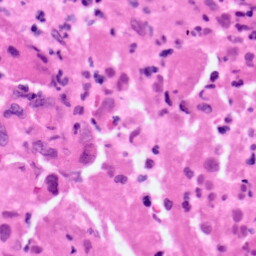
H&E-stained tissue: Pancreatic